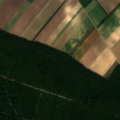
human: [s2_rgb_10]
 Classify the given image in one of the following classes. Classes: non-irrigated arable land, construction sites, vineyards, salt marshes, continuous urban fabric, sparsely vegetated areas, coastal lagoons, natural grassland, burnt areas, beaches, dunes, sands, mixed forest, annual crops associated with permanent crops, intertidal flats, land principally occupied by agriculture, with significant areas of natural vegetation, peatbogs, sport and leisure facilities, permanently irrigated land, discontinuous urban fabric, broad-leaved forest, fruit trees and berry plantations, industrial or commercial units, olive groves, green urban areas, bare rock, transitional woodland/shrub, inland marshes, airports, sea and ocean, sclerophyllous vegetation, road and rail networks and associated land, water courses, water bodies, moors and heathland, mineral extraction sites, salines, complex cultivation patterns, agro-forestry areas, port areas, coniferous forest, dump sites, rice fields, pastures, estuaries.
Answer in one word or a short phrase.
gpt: non-irrigated arable land, broad-leaved forest